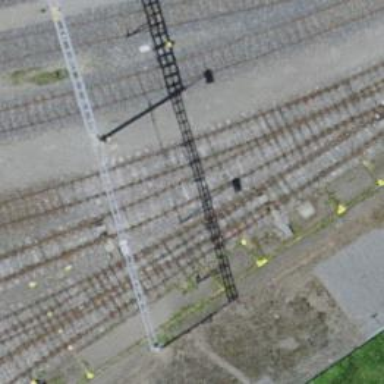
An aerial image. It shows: Railway yard with electrified contact lines.